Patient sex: M
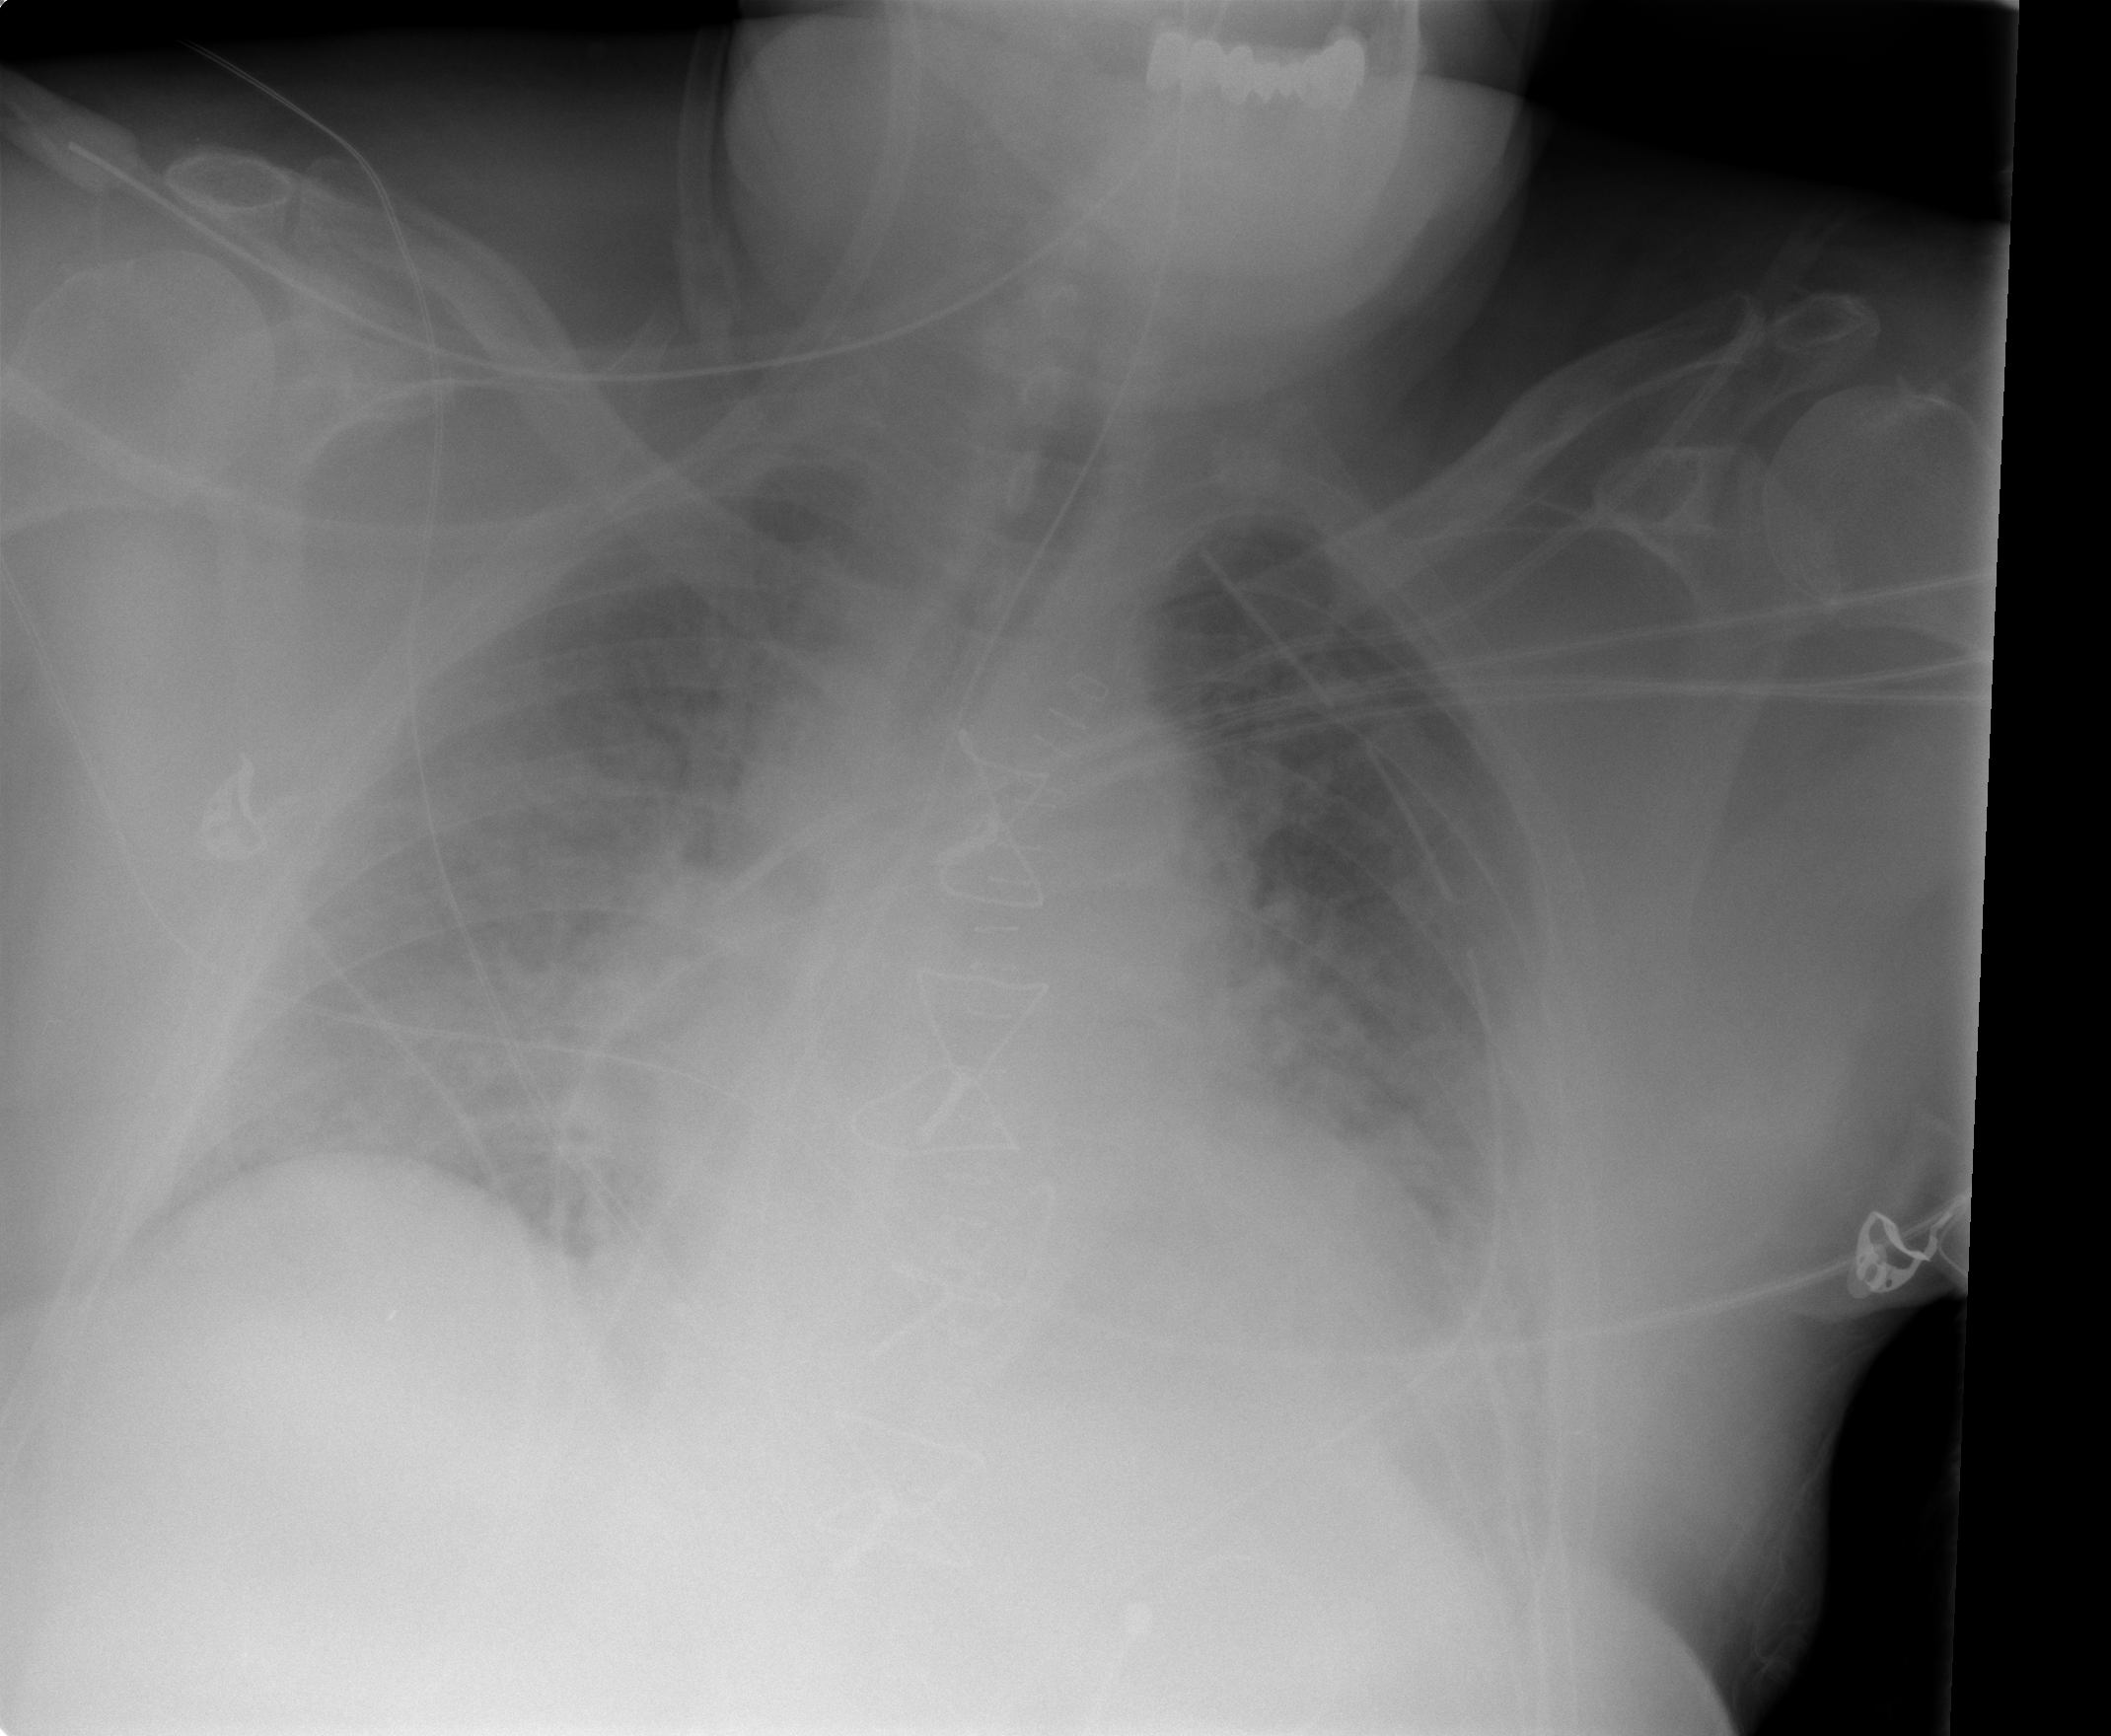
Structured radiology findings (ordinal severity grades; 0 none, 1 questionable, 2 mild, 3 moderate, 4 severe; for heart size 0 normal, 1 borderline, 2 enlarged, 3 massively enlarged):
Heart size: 2
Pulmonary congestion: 3
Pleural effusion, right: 2
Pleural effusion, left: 2
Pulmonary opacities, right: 3
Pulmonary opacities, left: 3
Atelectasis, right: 2
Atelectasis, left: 2